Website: slack
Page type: stored-credit-cards
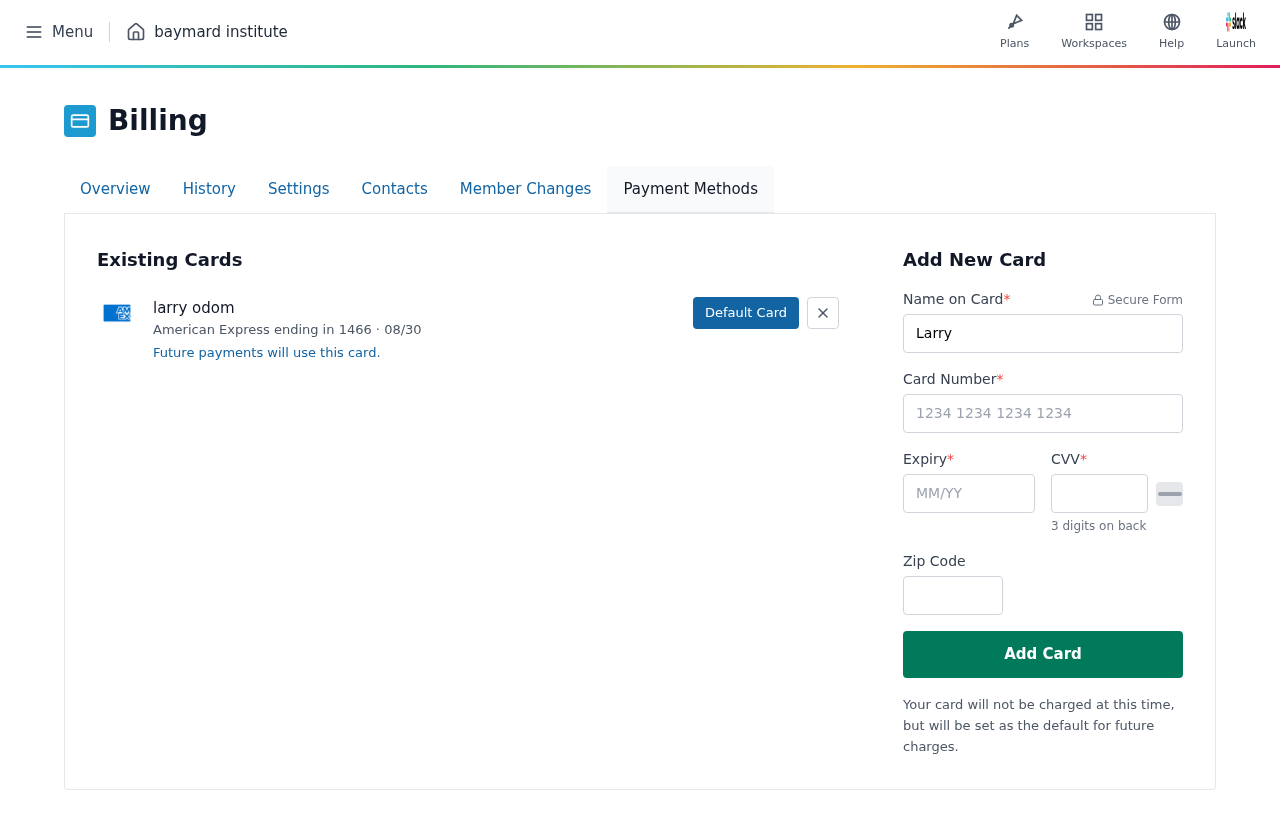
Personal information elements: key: PII_CARD_CVV
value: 7383
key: PII_CARD_EXPIRY
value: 08/30
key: PII_CARD_EXPIRY_MONTH
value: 08
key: PII_CARD_EXPIRY_YEAR
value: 30
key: PII_CARD_LAST4
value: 1466
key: PII_CARD_NUMBER
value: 3439 0807 0001 466
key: PII_CARD_TYPE
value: American Express
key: PII_FULLNAME
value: larry odom
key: PII_FULLNAME
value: Larry Odom
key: PII_POSTCODE
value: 18311